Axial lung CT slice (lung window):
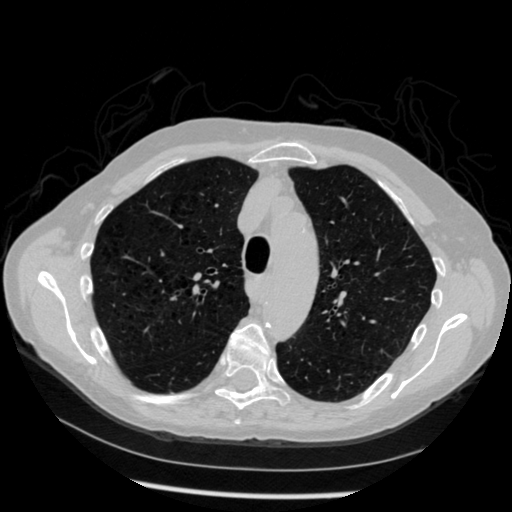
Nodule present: no